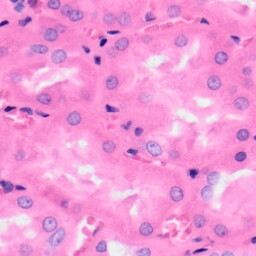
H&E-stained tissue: Kidney